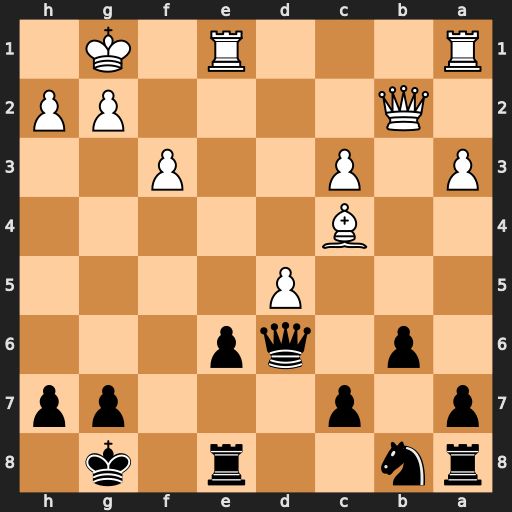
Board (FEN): rn2r1k1/p1p3pp/1p1qp3/3P4/2B5/P1P2P2/1Q4PP/R3R1K1
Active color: b
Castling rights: -
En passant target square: -
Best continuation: Qc5+ Kh1 Qxc4